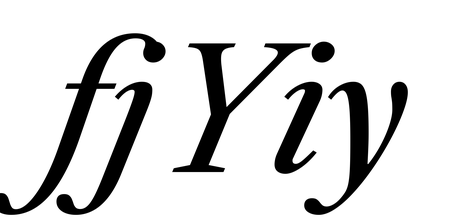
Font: LibreCaslonText-Italic_Italic